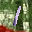
Label: 1